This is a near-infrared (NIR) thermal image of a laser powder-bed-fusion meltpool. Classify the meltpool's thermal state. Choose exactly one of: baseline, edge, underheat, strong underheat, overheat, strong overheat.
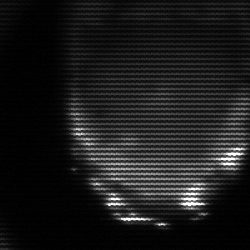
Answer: edge